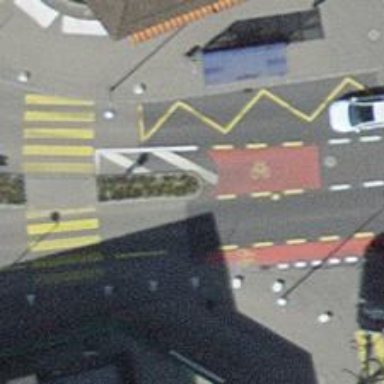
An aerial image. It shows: Public transport stop position.